Field crop: maize
Growth stage: 2
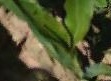
Species: maize